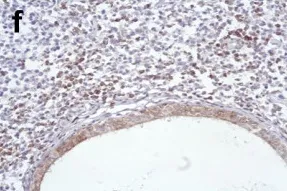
Histological and immunohistochemical findings. But are bcl-2 negative. (original magnification x250).
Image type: pathology (immunostaining)